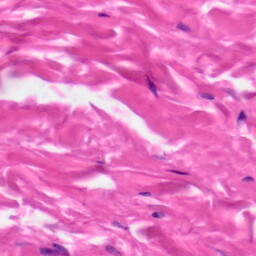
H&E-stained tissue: Skin